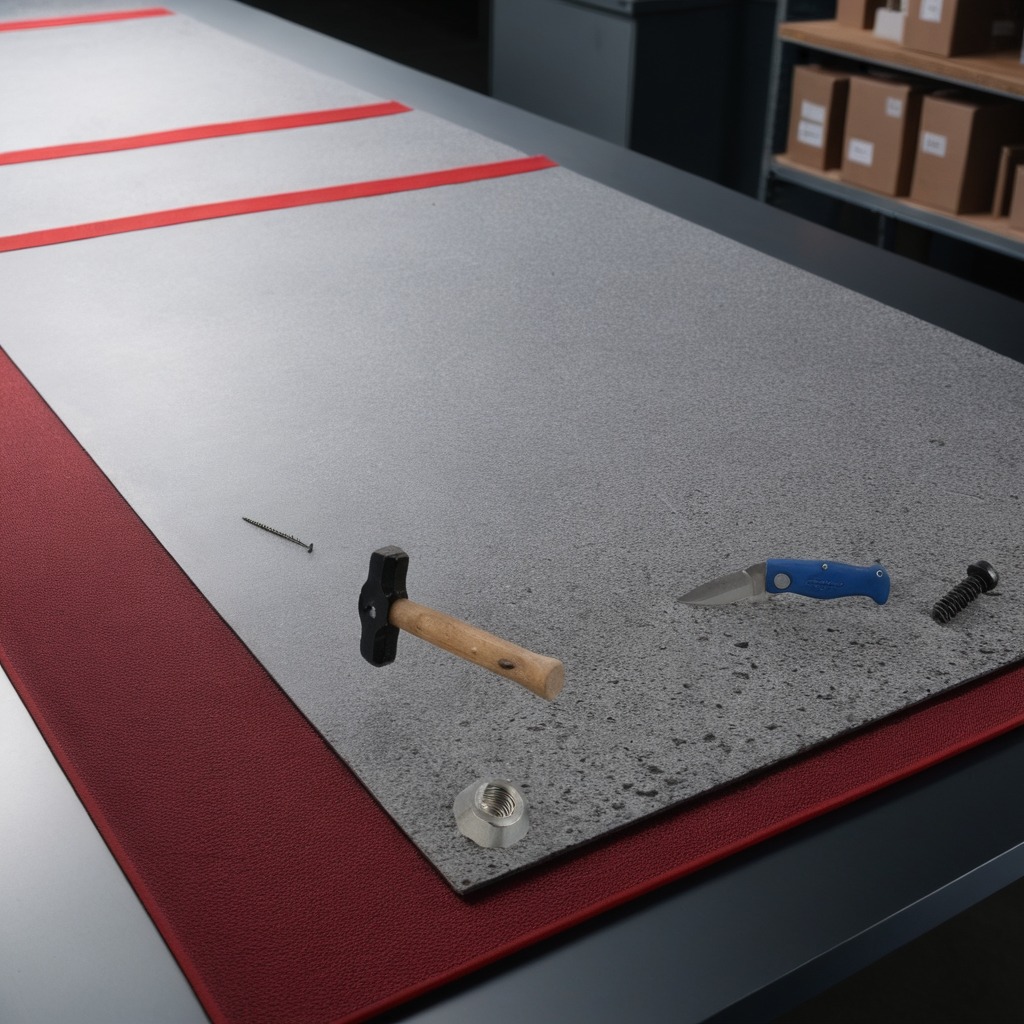
A utility knife, a hammer, an iron nail, a coiled metal spring, and a metal nut are lying on the granite tabletop.